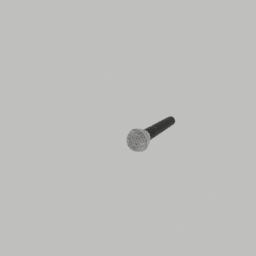
Label: electronics